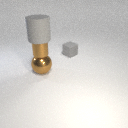
small brown metal cylinder below large gray rubber cylinder